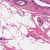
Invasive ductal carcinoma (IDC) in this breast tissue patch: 0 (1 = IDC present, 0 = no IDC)